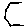
Label: hexagon